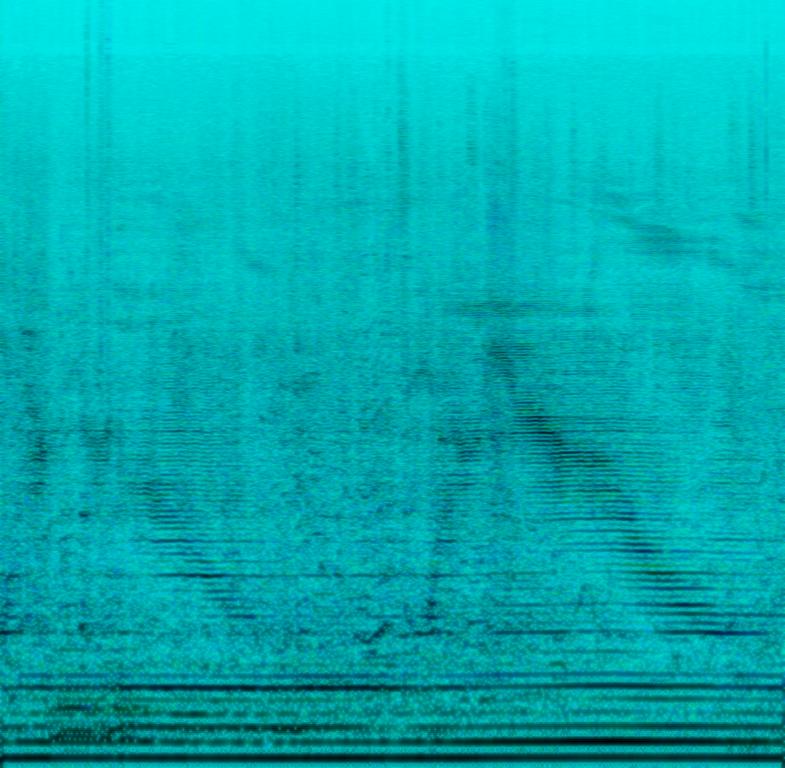
This audio contains someone playing a low didgeridoo while people are talking in the background. The didgeridoo sounds amplified. This song may be playing live at a festival.